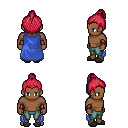
a pixel art fantasy rpg character, male body template, human, dark skin, blue cape, teal pants, ruby red short topknot hairstyle, cloth bracers, gray slippers, four views (front, back, left, right), 2x2 character sprite sheet, small pixel art, hard edges, no anti-aliasing